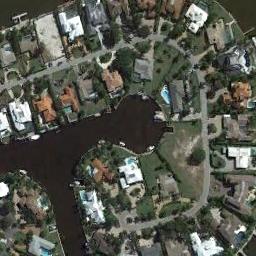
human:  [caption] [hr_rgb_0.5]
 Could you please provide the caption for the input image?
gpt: In densely populated areas there are many roads and circularly arranged houses around a lake and trees and a large lawn .

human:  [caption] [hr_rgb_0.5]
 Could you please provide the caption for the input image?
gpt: The distance between the houses is very small .

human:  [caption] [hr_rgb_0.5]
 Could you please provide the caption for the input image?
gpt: A dense residential area has lots of medium residences arranged neatly and a lake is surrounded by houses .

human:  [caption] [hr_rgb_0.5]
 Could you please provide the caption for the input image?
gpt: The dense residential is on the grass next to the water .

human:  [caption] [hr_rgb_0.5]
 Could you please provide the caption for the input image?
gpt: There are many buildings around the lake on dense residential area .